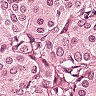
Metastatic tissue present: yes